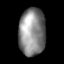
Tissue: lung
Cell type: T cells
Senescence score: 0.1926
Nuclear area (px): 1241
Mean DAPI intensity: 136.47